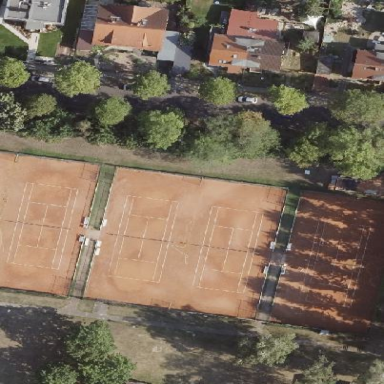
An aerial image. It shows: Tennis court in leisure pitch.